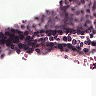
Metastatic tissue present: no